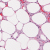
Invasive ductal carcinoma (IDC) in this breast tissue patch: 0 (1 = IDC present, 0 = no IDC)